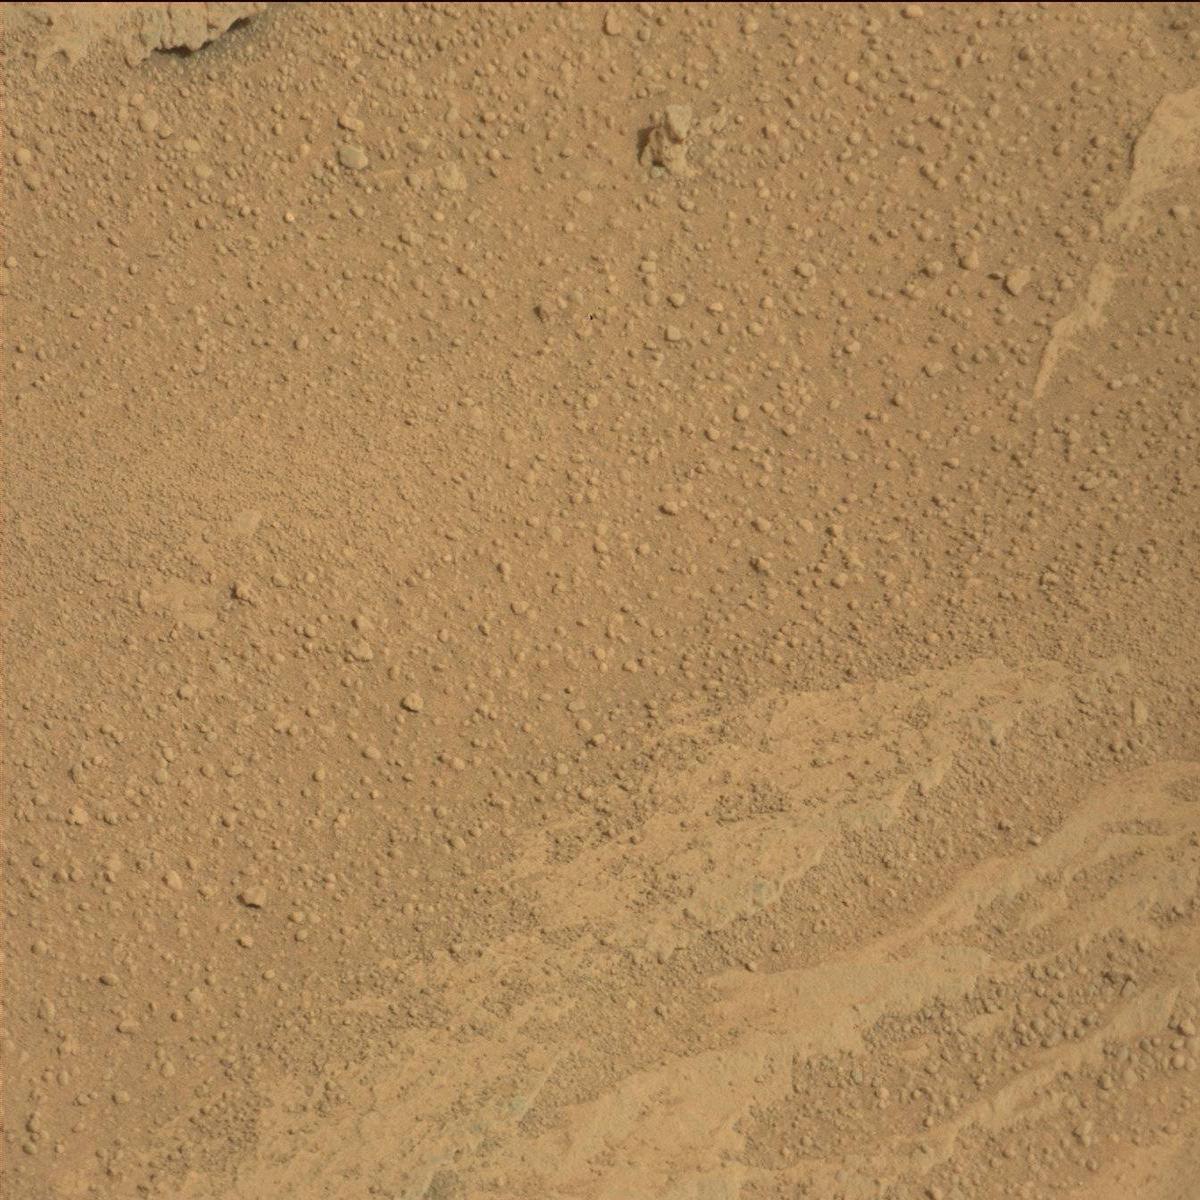
Terrain classes present: Bedrock, Rock, Sand / Soil